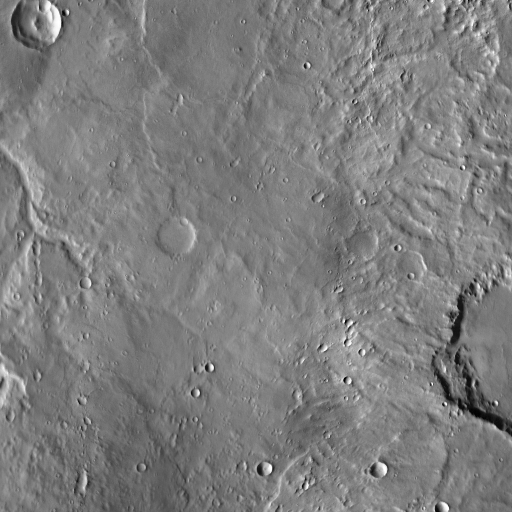
Crater classes present: Background, Other, Layered, Buried, Secondary